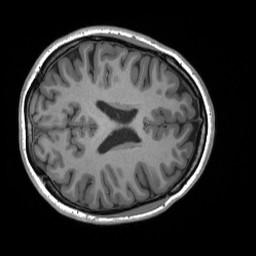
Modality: T1w
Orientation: axial
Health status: ill
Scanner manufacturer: siemens
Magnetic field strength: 3 T
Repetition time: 2.3 s
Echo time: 0.00243 s